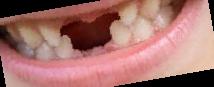
Condition: hypodontia